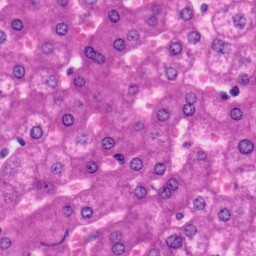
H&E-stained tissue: Liver